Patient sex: M
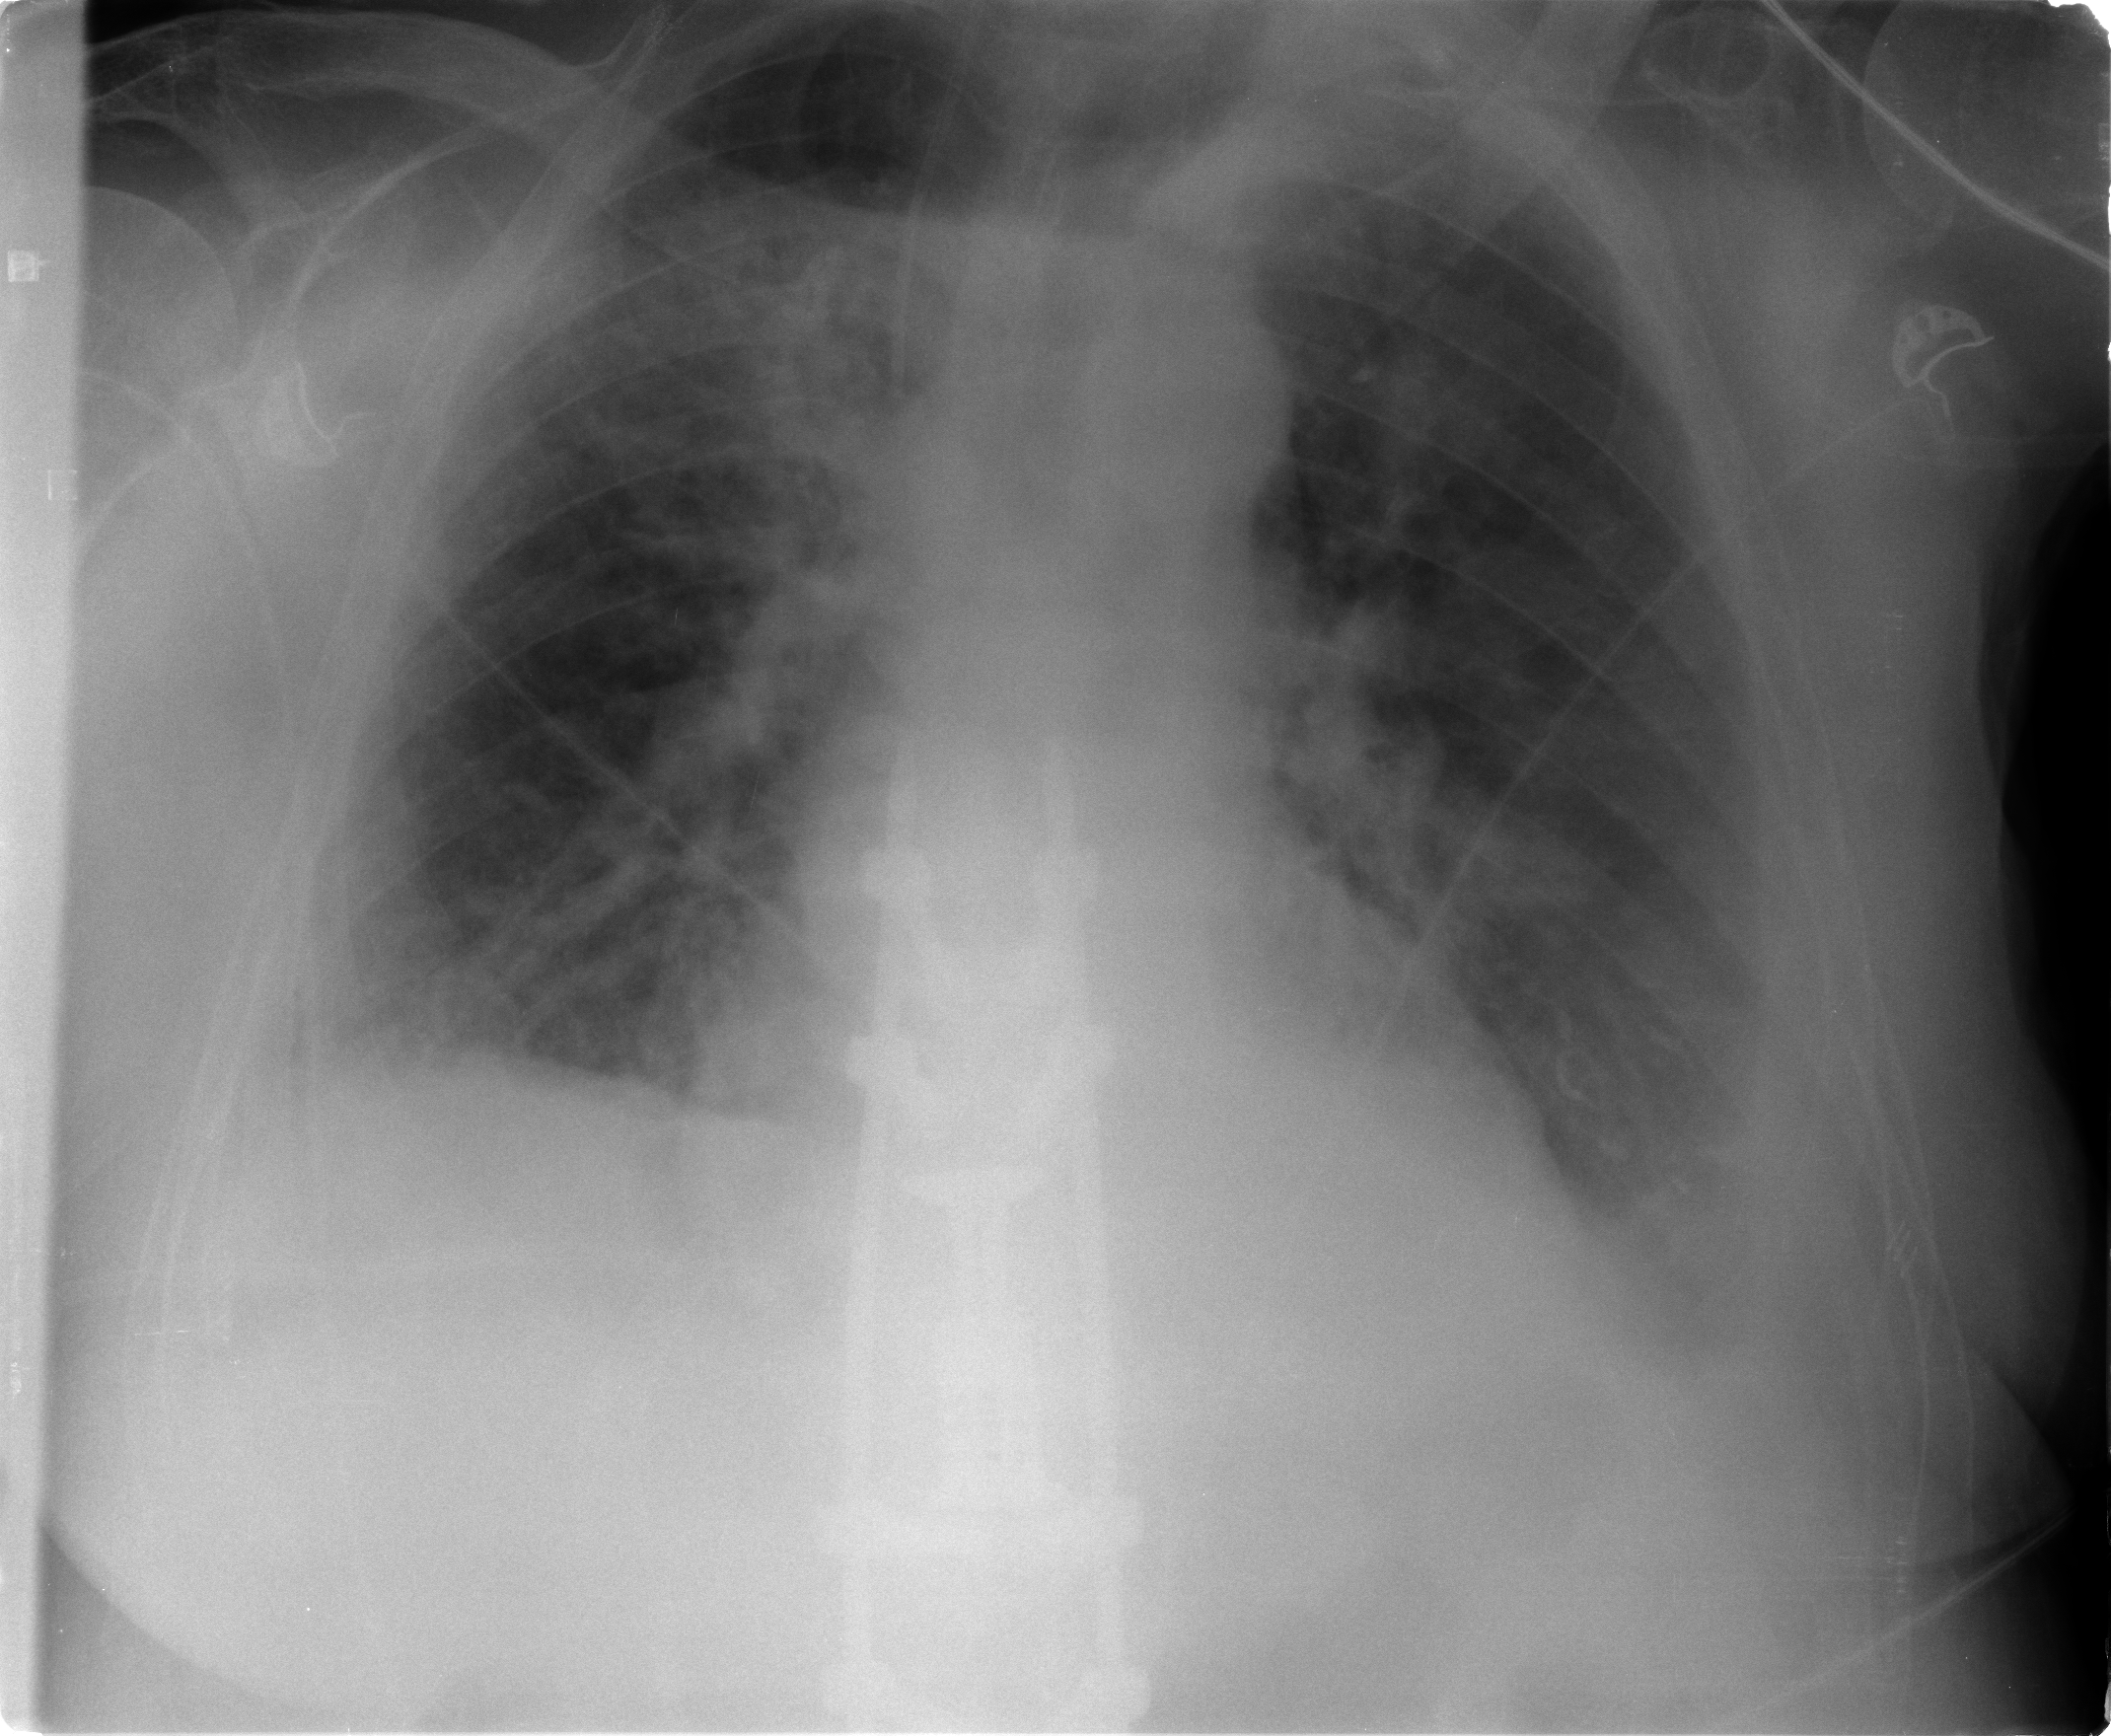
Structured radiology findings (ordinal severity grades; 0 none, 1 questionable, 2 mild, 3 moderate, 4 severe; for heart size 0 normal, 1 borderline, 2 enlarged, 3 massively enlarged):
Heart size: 1
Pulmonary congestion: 2
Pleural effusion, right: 2
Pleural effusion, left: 2
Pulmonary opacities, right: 2
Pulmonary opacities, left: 0
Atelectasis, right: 2
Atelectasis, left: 2